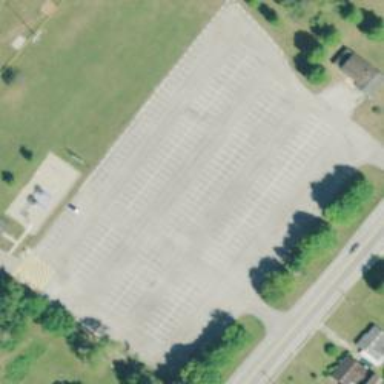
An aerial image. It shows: Parking area.